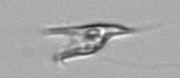
Label: Chrysochromulina_lanceolata